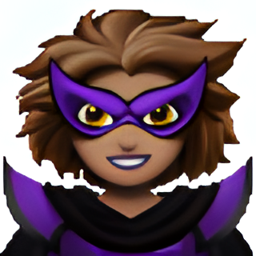
Name: supervillain
Emoji: 🦹🏽
Group: People & Body
Sub-group: person-fantasy